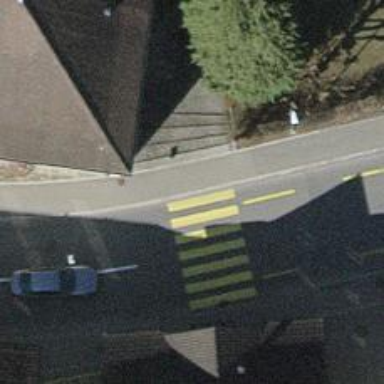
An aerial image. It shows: Kerb serving as barrier.